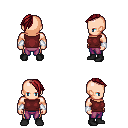
a pixel art fantasy rpg character, male body template, human, light skin, maroon sleeveless shirt, magenta pants, brunette long mohawk hairstyle, white cloth bracers, black shoes, four views (front, back, left, right), 2x2 character sprite sheet, small pixel art, hard edges, no anti-aliasing